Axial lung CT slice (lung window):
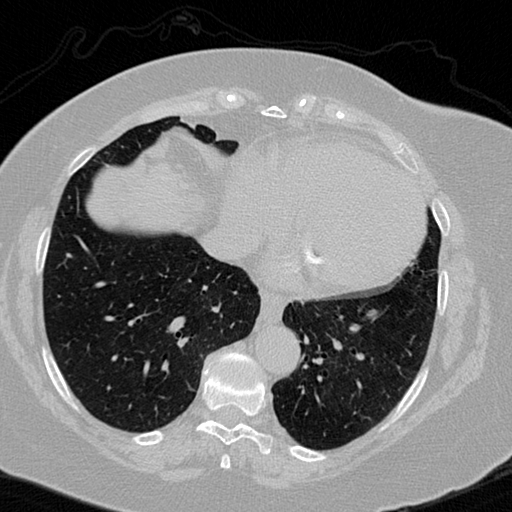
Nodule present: no